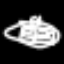
Label: octagon